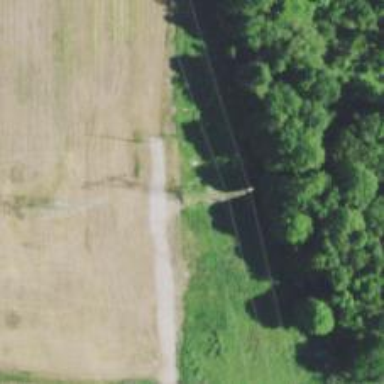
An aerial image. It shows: Lattice structure tower used for power distribution.